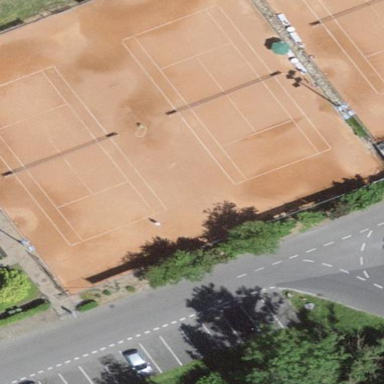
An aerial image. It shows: Tennis court on pitch.